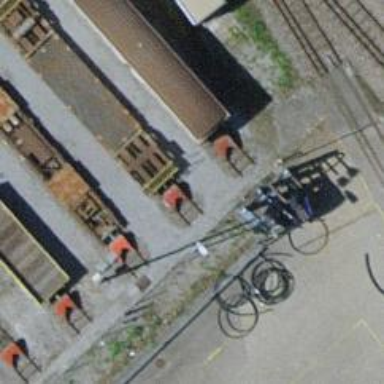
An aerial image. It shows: Railway buffer stop.